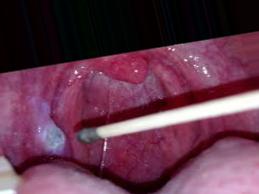
Condition: Mouth Ulcer